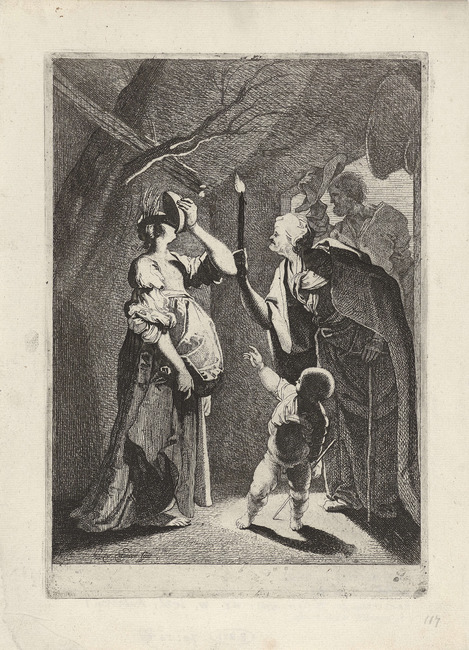
Title: Ceres en Stellio
Artist: Karel van Mander (III)
Earliest date: 1630
Latest date: 1635
Genre: print
Keywords: Roman mythology, boy, old woman, torch, bowl, hat, drinking, laughing